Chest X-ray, PA view. Patient: 46 years old, sex M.
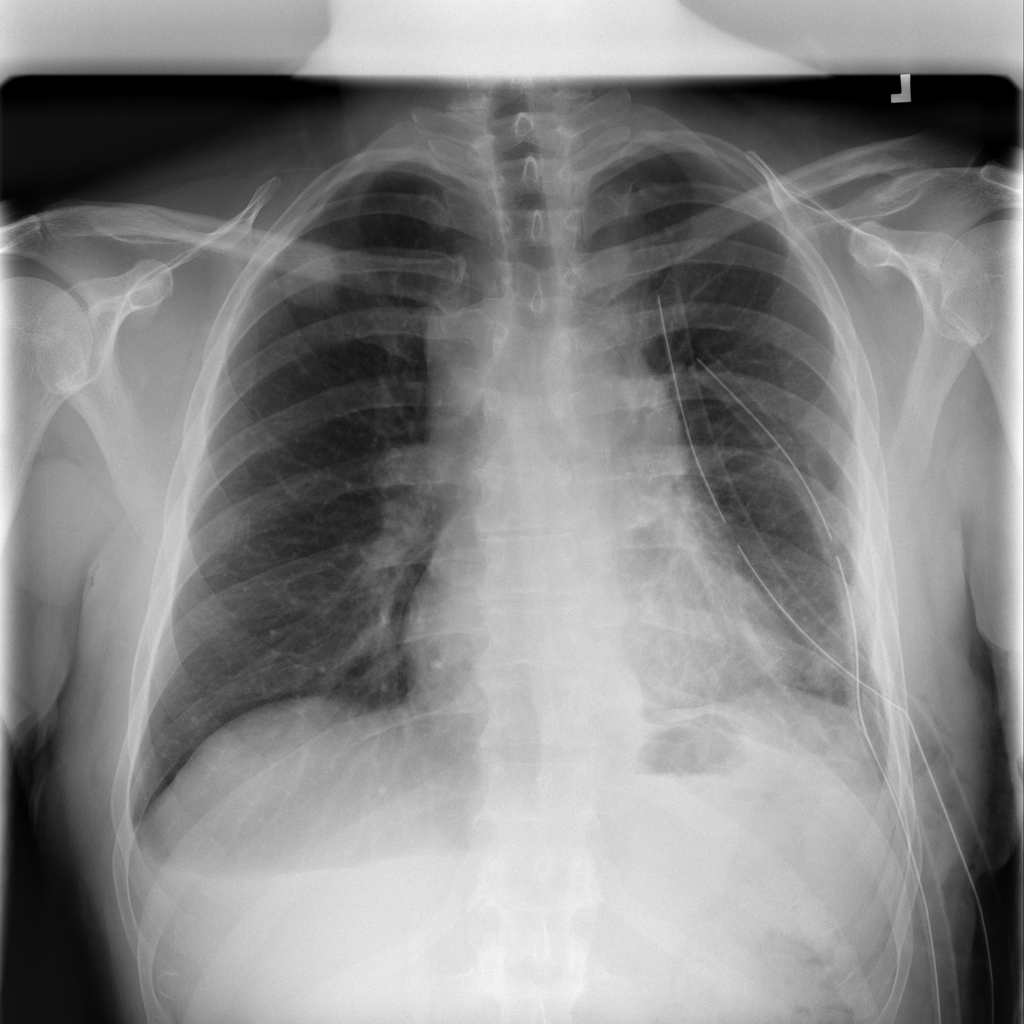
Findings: Emphysema, Mass, Pneumothorax